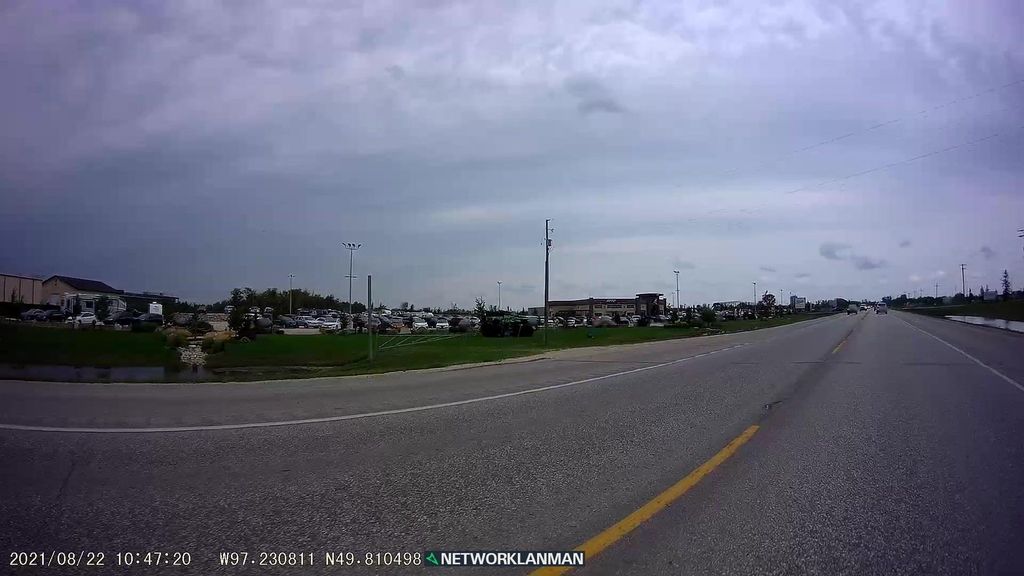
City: winnipeg